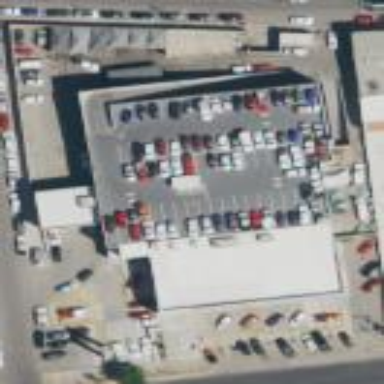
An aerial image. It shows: Shop that sells cars.